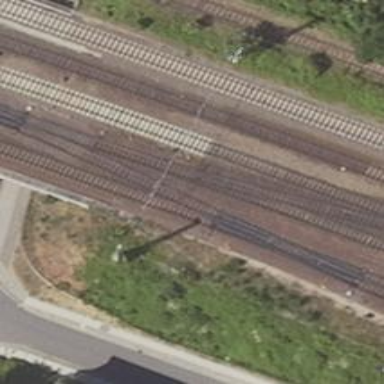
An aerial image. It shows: Railway switch.